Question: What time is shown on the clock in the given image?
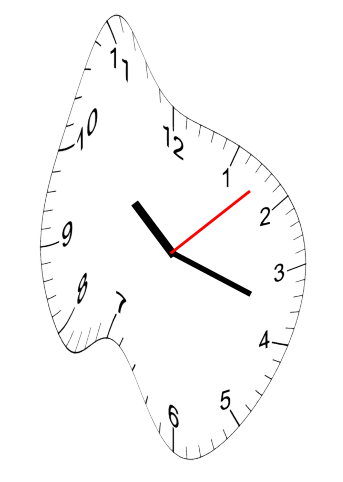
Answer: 10:18:08